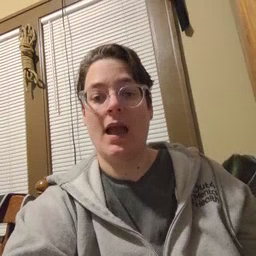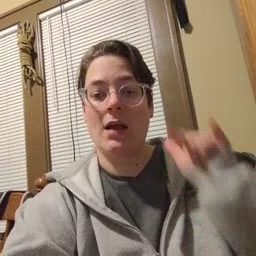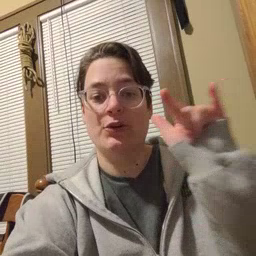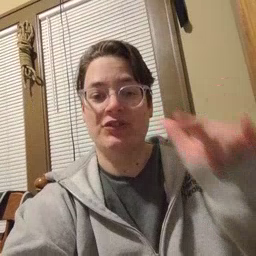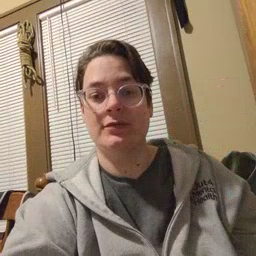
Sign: airplane